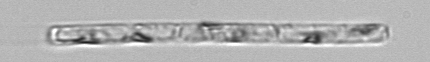
Label: Guinardia_delicatula